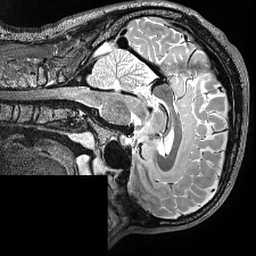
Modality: T2w
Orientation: sagittal
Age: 33
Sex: male